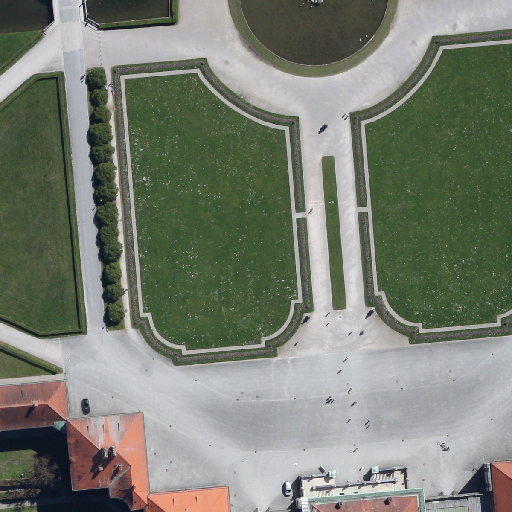
Referring expression: sidewalk along with tree